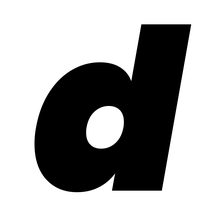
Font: Poppins-BlackItalic